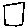
Label: square